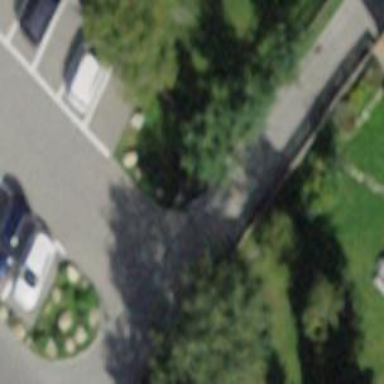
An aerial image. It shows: Footway with sett surface.